Interaction volume radius: 10 \u00c5
Interaction volume height: 25 \u00c5
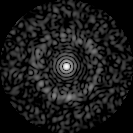
Disorder parameter: 0.837